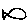
Label: fish